Question: So i am trying to rotate QLabel with a button but i am getting error and not sure what is going on:
'''
Process finished with exit code -<PHONE> (0xC0000409)
'''
I was using this post as a reference <URL> but since this was for PyQt4 i needed to make several changes.
Can someone lease explain what am I doing wrong?
'''
from PyQt5 import QtCore, QtGui, QtWidgets
class Ui_MainWindow(object):
def setupUi(self, MainWindow):
MainWindow.setObjectName("MainWindow")
MainWindow.resize(355, 153)
self.centralwidget = QtWidgets.QWidget(MainWindow)
self.centralwidget.setObjectName("centralwidget")
self.pushButton = QtWidgets.QPushButton(self.centralwidget)
self.pushButton.setGeometry(QtCore.QRect(20, 20, 75, 23))
self.pushButton.setObjectName("pushButton")
pixmap = self.label = QtWidgets.QLabel(self.centralwidget)
self.label.setGeometry(QtCore.QRect(120, 20, 81, 81))
self.label.setText("")
self.label.setPixmap(QtGui.QPixmap("../QComboBox/img/Arrows Green.png"))
self.label.setScaledContents(True)
self.label.setObjectName("label")
self.label.setAlignment(QtCore.Qt.AlignCenter)
self.comboBox = QtWidgets.QComboBox(self.centralwidget)
self.comboBox.setGeometry(QtCore.QRect(240, 50, 69, 22))
self.comboBox.setObjectName("comboBox")
self.comboBox.addItem("")
self.comboBox.addItem("")
self.comboBox.addItem("")
self.comboBox.addItem("")
self.lineEdit = QtWidgets.QLineEdit(self.centralwidget)
self.lineEdit.setGeometry(QtCore.QRect(240, 80, 81, 20))
self.lineEdit.setObjectName("lineEdit")
MainWindow.setCentralWidget(self.centralwidget)
self.menubar = QtWidgets.QMenuBar(MainWindow)
self.menubar.setGeometry(QtCore.QRect(0, 0, 355, 21))
self.menubar.setObjectName("menubar")
MainWindow.setMenuBar(self.menubar)
self.statusbar = QtWidgets.QStatusBar(MainWindow)
self.statusbar.setObjectName("statusbar")
MainWindow.setStatusBar(self.statusbar)
self.retranslateUi(MainWindow)
QtCore.QMetaObject.connectSlotsByName(MainWindow)
def retranslateUi(self, MainWindow):
_translate = QtCore.QCoreApplication.translate
MainWindow.setWindowTitle(_translate("MainWindow", "MainWindow"))
self.pushButton.setText(_translate("MainWindow", "Rotate 5deg"))
self.comboBox.setItemText(0, _translate("MainWindow", "Rotate 5deg"))
self.comboBox.setItemText(1, _translate("MainWindow", "Rotate 10deg"))
self.comboBox.setItemText(2, _translate("MainWindow", "Rotate 15deg"))
self.comboBox.setItemText(3, _translate("MainWindow", "Rotate 20deg"))
self.pushButton.clicked.connect(self.rotate_pixmap)
def rotate_pixmap(self):
pixmap = self.label.setPixmap(QtGui.QPixmap("../QComboBox/img/Arrows Green.png"))
rotation += 5
transform = QtGui.QTransform().rotate(rotation)
pixmap = pixmap.transformed(transform, QtCore.Qt.SmoothTransformation)
self.label.setPixmap(pixmap)
if __name__ == "__main__":
import sys
app = QtWidgets.QApplication(sys.argv)
MainWindow = QtWidgets.QMainWindow()
ui = Ui_MainWindow()
ui.setupUi(MainWindow)
MainWindow.show()
sys.exit(app.exec_())
'''
Sample View

My next step was to implement rotation based on QCombobox and User input but that is for later.
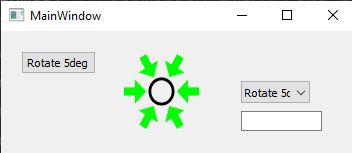
Answer: It is recommended that you run your code from the console to get a more descriptive error message, if you do this you get:
'''
Traceback (most recent call last):
File "main.py", line 55, in rotate_pixmap
rotation += 5
UnboundLocalError: local variable 'rotation' referenced before assignment
Aborted (core dumped)
'''
And the cause is obvious, you are accumulating in a variable that has never been assigned before, the solution in that case is to create an attribute that is initialized only once.
Even correcting that error another error becomes visible:
'''
Traceback (most recent call last):
File "main.py", line 59, in rotate_pixmap
pixmap = pixmap.transformed(transform, QtCore.Qt.SmoothTransformation)
AttributeError: 'NoneType' object has no attribute 'transformed'
Aborted (core dumped)
'''
And you can also know the cause of the error, the setPixmap method does not return anything. The solution is not to use setPixmap unnecessarily and copy the QPixmap.
Finally, it is recommended not to modify the code generated by Qt Designer, so you must restore the .py by executing: 'pyuic5 your_file.ui -o gui.py -x'
and then use the following .py:
'''
from PyQt5 import QtCore, QtGui, QtWidgets
from gui import Ui_MainWindow
class MainWindow(QtWidgets.QMainWindow, Ui_MainWindow):
def __init__(self, parent=None):
super().__init__(parent)
self.setupUi(self)
self.rotation = 0
self.pushButton.clicked.connect(self.rotate_pixmap)
def rotate_pixmap(self):
pixmap = QtGui.QPixmap("../QComboBox/img/Arrows Green.png")
self.rotation += 5
transform = QtGui.QTransform().rotate(self.rotation)
pixmap = pixmap.transformed(transform, QtCore.Qt.SmoothTransformation)
self.label.setPixmap(pixmap)
if __name__ == "__main__":
import sys
app = QtWidgets.QApplication(sys.argv)
w = MainWindow()
w.show()
sys.exit(app.exec_())
'''